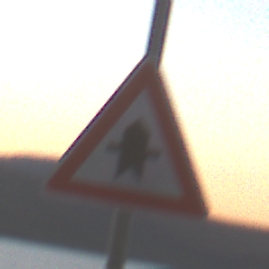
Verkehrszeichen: Vorfahrt
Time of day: SunriseSunset
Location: Outdoor (RoadRail)
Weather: PartlyCloudy
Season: NotSpecified
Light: Natural